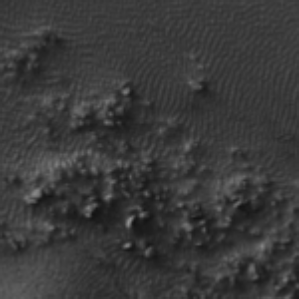
Label: frost